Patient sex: F
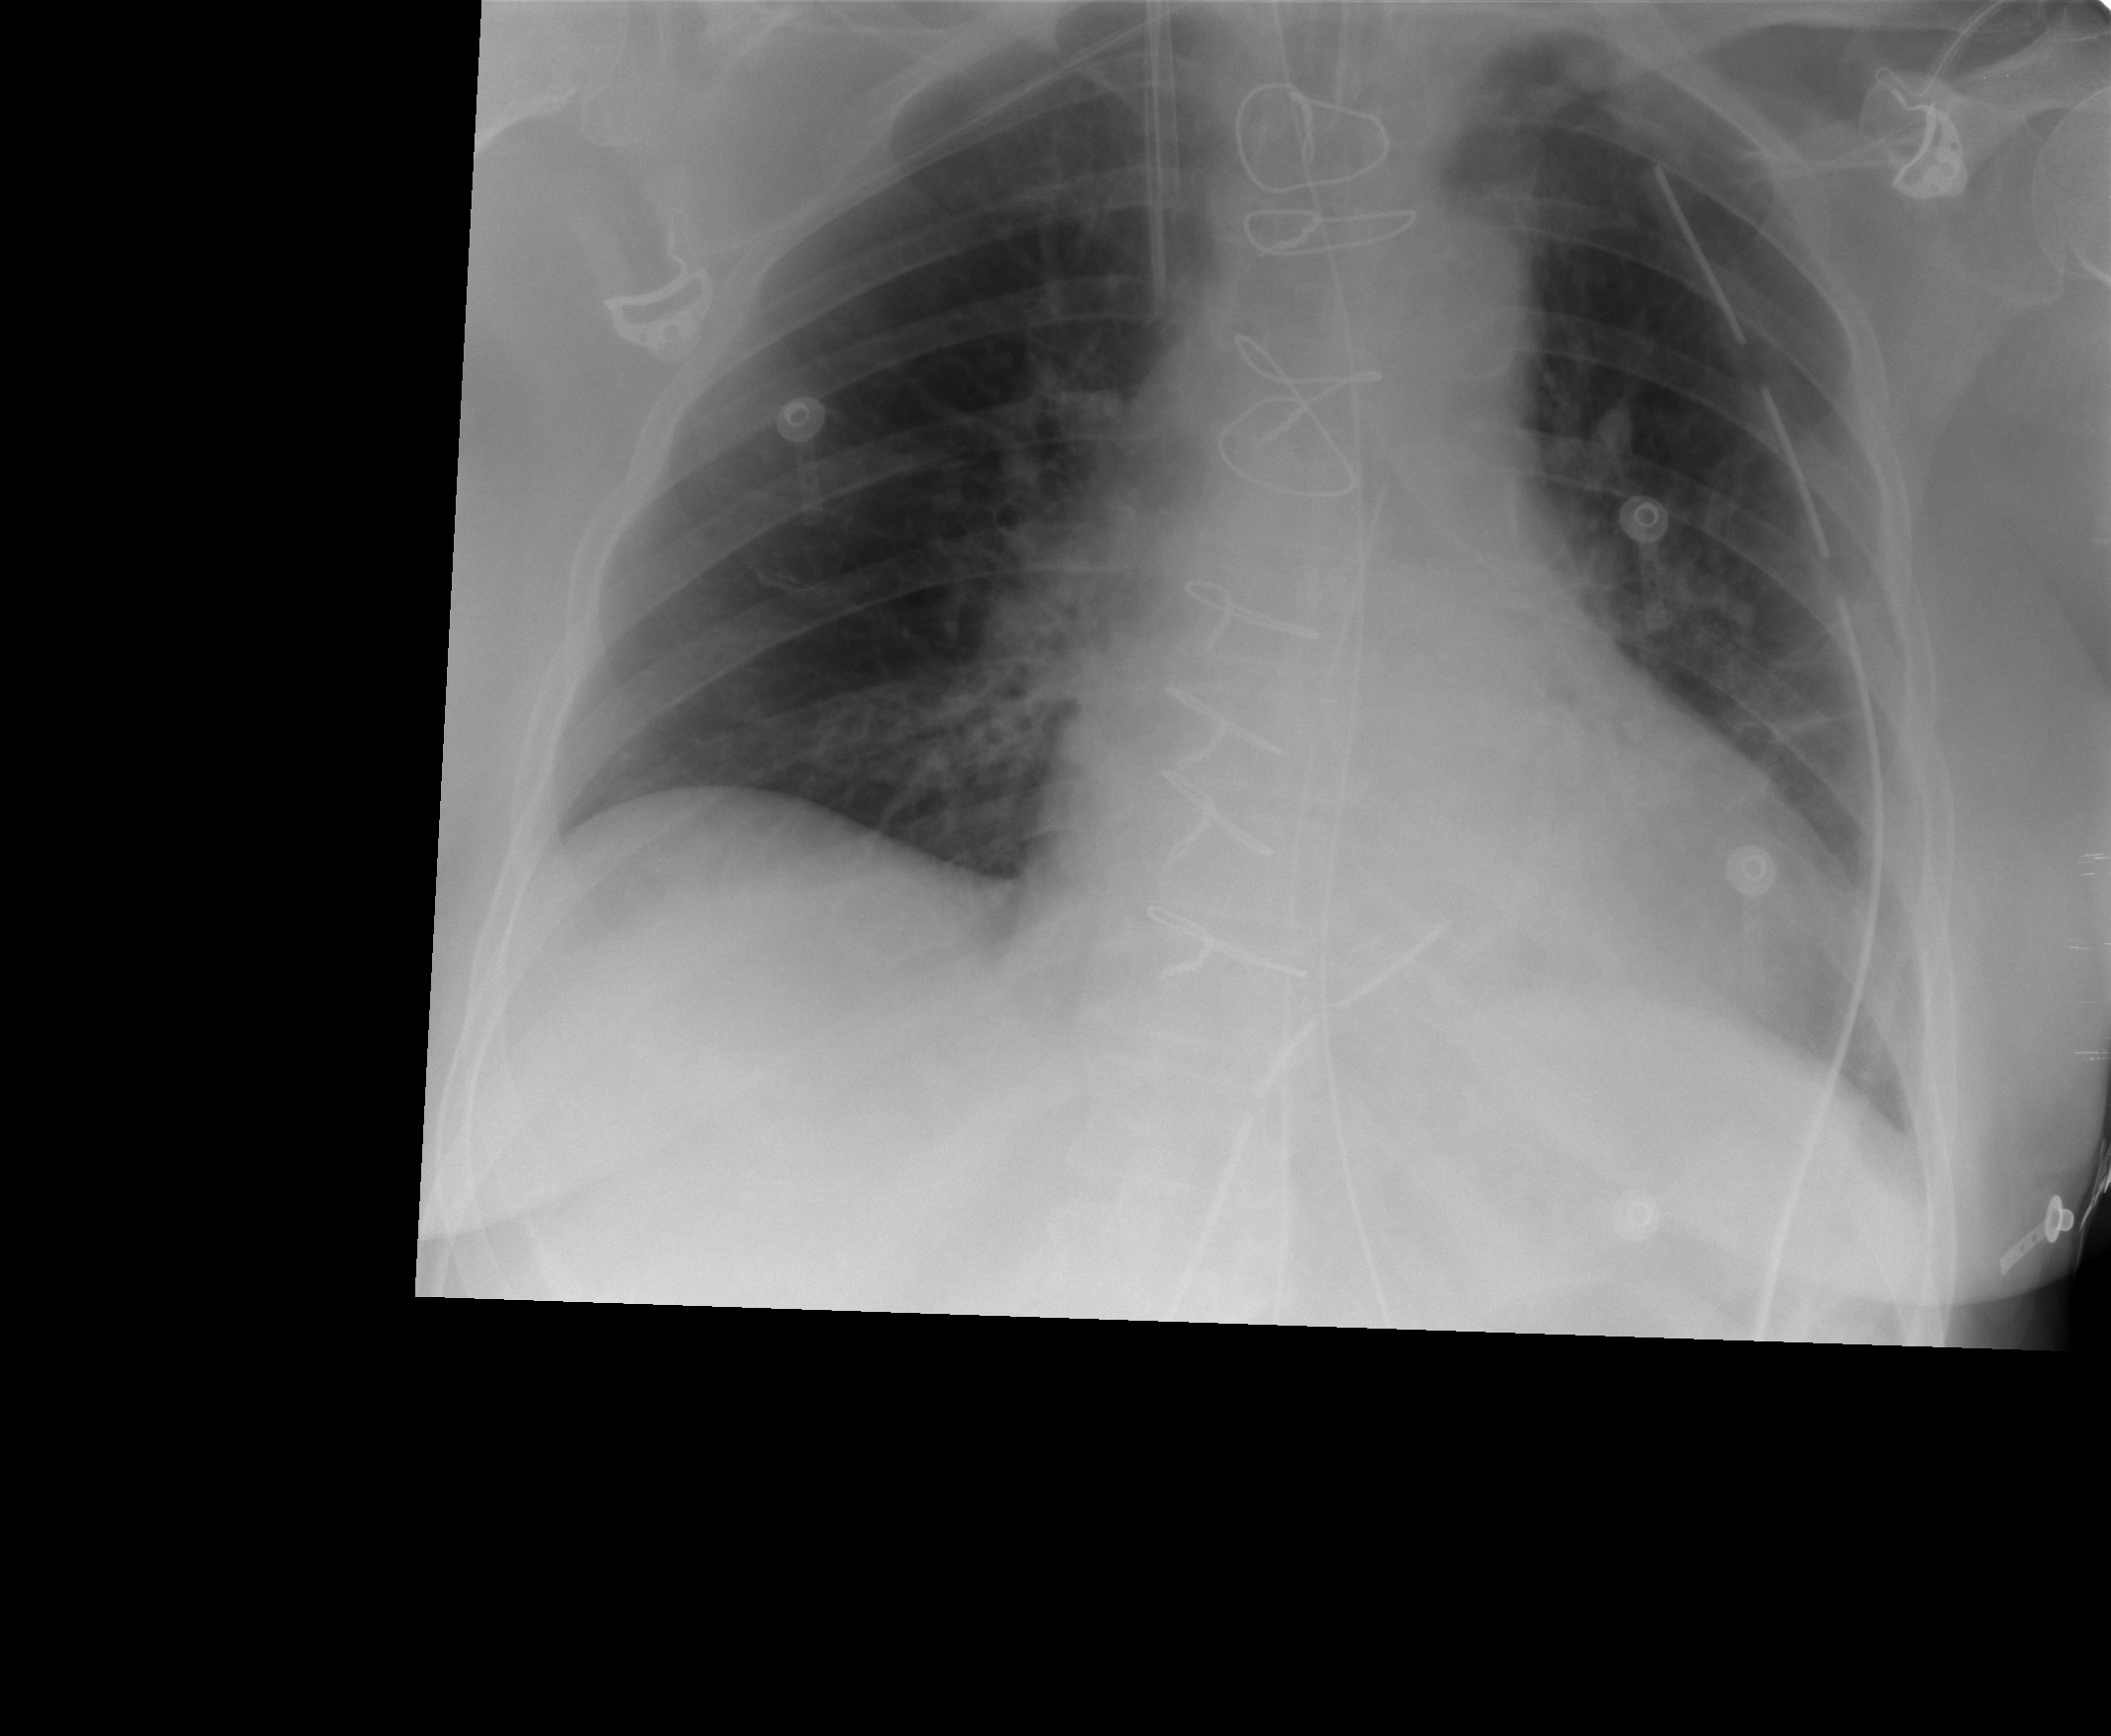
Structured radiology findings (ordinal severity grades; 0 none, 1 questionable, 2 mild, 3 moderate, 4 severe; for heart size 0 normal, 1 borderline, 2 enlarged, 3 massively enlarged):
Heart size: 2
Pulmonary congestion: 0
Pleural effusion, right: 0
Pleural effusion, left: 0
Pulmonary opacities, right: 0
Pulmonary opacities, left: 0
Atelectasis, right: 2
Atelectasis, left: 2